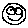
Label: smiley face